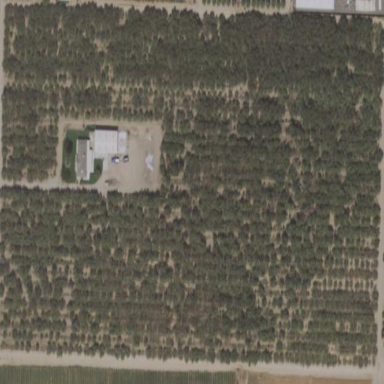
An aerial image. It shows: Orchard filled with almond trees.